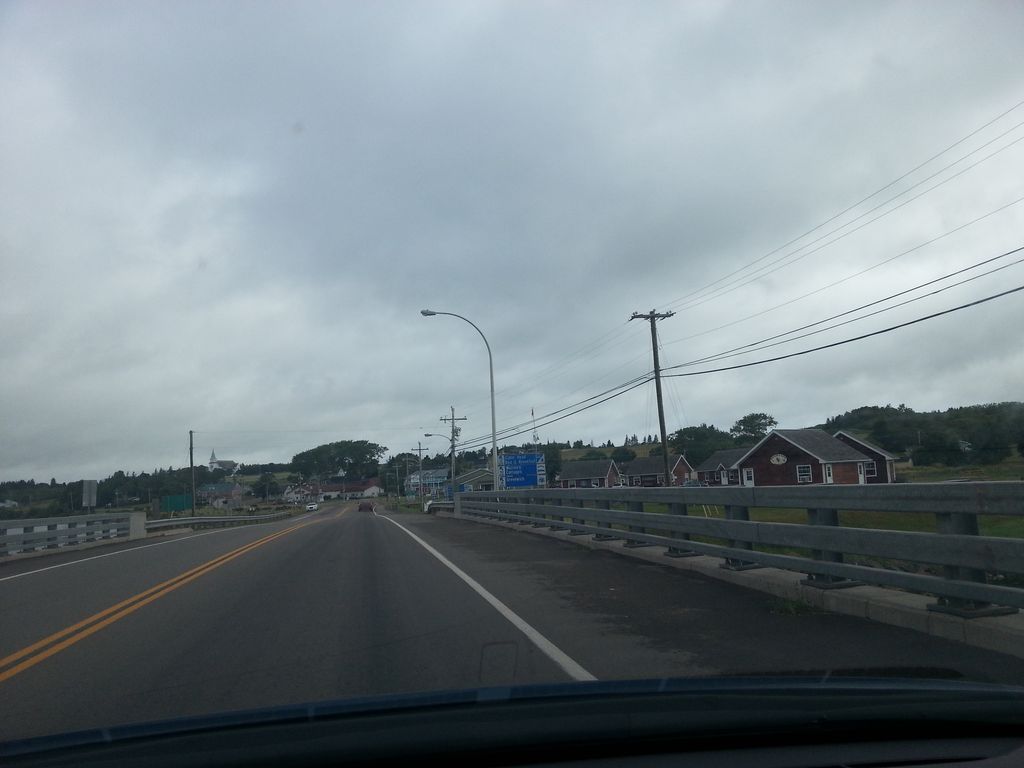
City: charlottetown